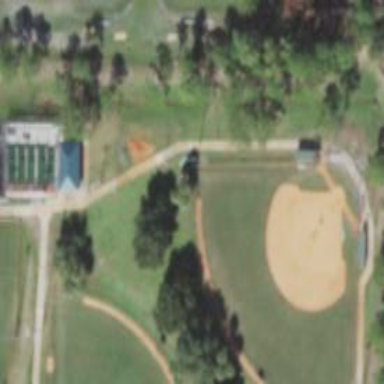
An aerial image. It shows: Baseball pitch for leisure and sports activities.